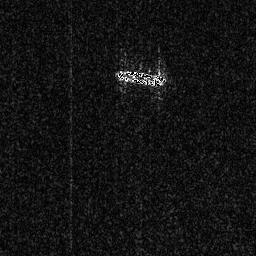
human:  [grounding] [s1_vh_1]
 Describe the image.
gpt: In the satellite image, there is  <ref>1 medium ship </ref> <box>[[44, 26, 64, 33, 0]]</box> located at center.